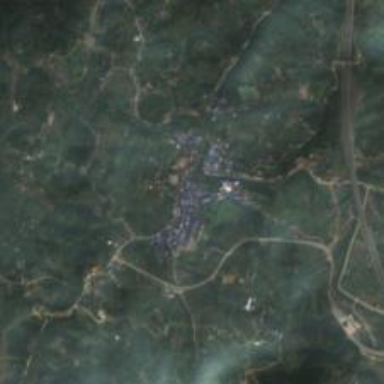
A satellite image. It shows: Town.